Aerial crown-view tile of a tropical tree (Barro Colorado Island, Panama), acquired 20250217:
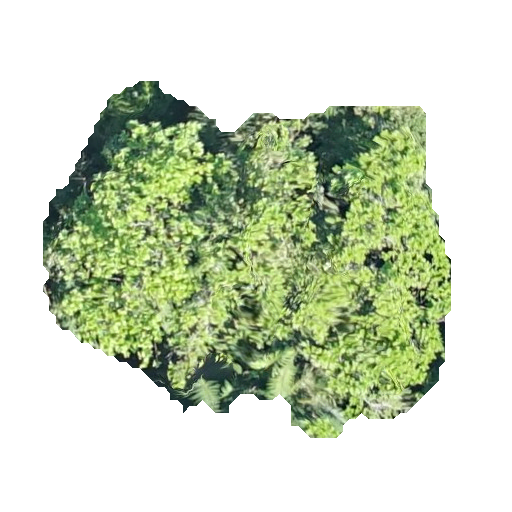
Species: Anacardium excelsum
GBIF accepted scientific name: Anacardium excelsum
Crown area: 158.038 m²